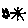
Label: star